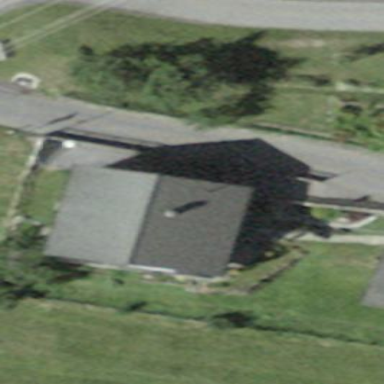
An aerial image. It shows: Building with gabled roof oriented across.